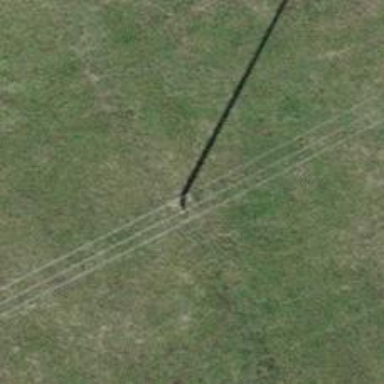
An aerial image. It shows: Power pole.